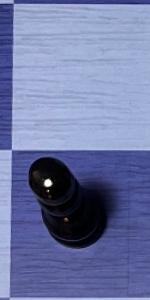
Label: Pawn_Black